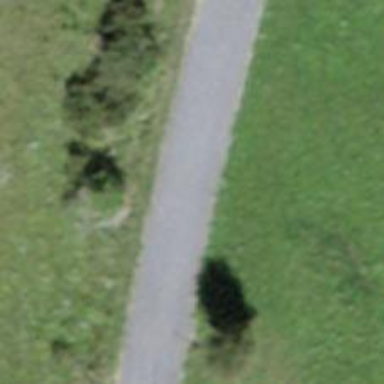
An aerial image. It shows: Unclassified road with asphalt surface.